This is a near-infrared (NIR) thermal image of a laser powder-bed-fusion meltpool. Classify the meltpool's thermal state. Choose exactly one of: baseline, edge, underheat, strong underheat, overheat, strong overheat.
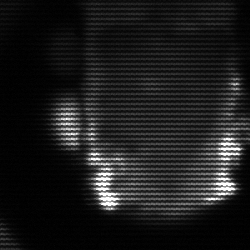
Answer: baseline